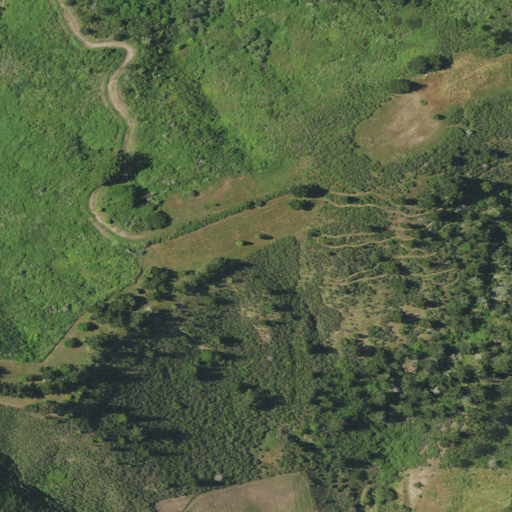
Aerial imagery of ridge(s) in California named McGovern Ridge containing shrub, mixed forest, grassland, and open development